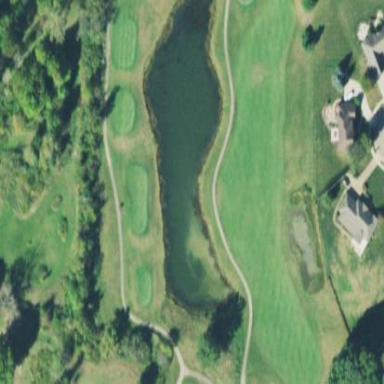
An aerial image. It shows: Picturesque scene of golf course with lateral water hazard.